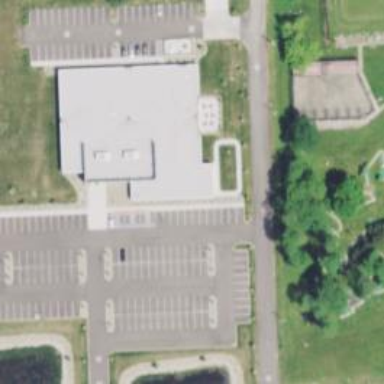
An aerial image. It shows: Parking space.